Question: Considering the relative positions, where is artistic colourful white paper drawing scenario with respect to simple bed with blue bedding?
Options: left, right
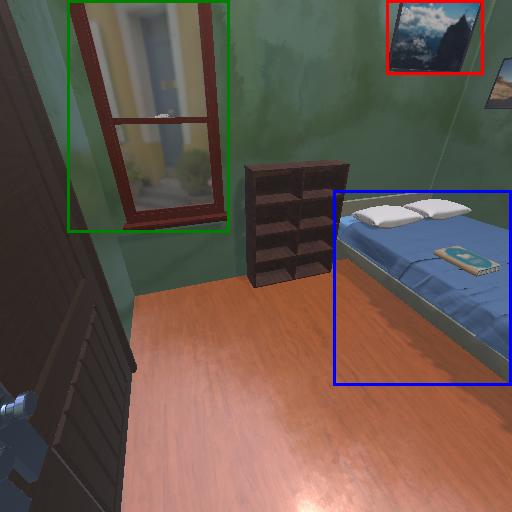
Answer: left